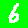
Digit: 6